Question: I have such 'projects' table structure
'''
CREATE TABLE IF NOT EXISTS 'projects' (
'project_id' int(11) NOT NULL AUTO_INCREMENT,
'title' varchar(255) NOT NULL,
'description' text NOT NULL,
'url' varchar(255) NOT NULL,
'create_time' datetime DEFAULT NULL,
'create_user_id' int(11) DEFAULT NULL,
'update_time' datetime DEFAULT NULL,
'update_user_id' int(11) DEFAULT NULL,
PRIMARY KEY ('project_id')
) ENGINE=InnoDB DEFAULT CHARSET=utf8 AUTO_INCREMENT=1 ;
'''
when I try to create new record with next form

Rules in model:
'''
public function rules()
{
// NOTE: you should only define rules for those attributes that
// will receive user inputs.
return array(
array('title, description, url', 'required'),
array('create_user_id, update_user_id', 'numerical', 'integerOnly'=>true),
array('title, url', 'length', 'max'=>255),
array('create_time, update_time', 'safe'),
// The following rule is used by search().
// Please remove those attributes that should not be searched.
array('project_id, title, description, url, create_time, create_user_id, update_time, update_user_id', 'safe', 'on'=>'search'),
);
}
'''
I have received error
> CDbCommand failed to execute the SQL statement: SQLSTATE[22007]:
Invalid datetime format: 1292 Incorrect datetime value: '' for column
'create_time' at row 1. The SQL statement executed was: INSERT INTO
'projects' ('title', 'description', 'url', 'create_time',
'create_user_id', 'update_time', 'update_user_id') VALUES (:yp0, :yp1,
:yp2, :yp3, :yp4, :yp5, :yp6)
Why? How can I tell Yii that datetime fields are not required and can contain default value if not entered.
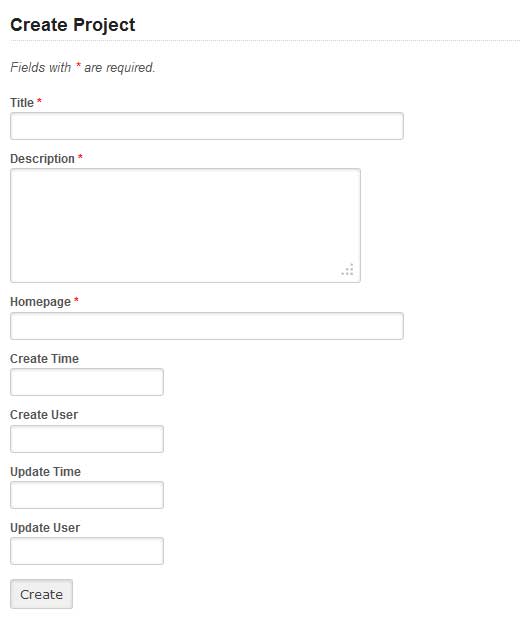
Answer: Try this, and as this is self contained behavior inside Yii itself, it should work :
In the Rules model add this :
'''
public function behaviors(){
return array('CTimestampBehavior'=>array(
'class' => 'zii.behaviors.CTimestampBehavior',
'createAttribute' => 'create_time',
'updateAttribute' => 'update_time',
'setUpdateOnCreate' => true,
));
}
'''